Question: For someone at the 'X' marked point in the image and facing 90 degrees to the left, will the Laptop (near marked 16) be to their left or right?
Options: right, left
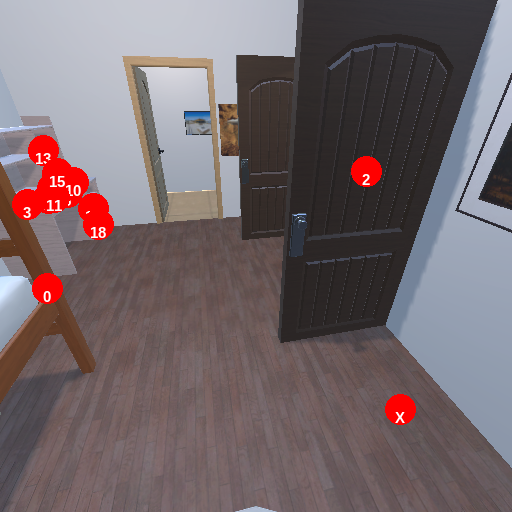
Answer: right